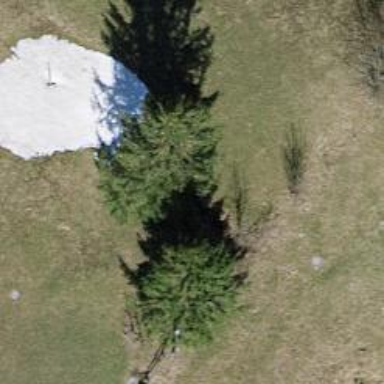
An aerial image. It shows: Evergreen tree with needle-leaved leaves.